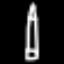
Label: pencil